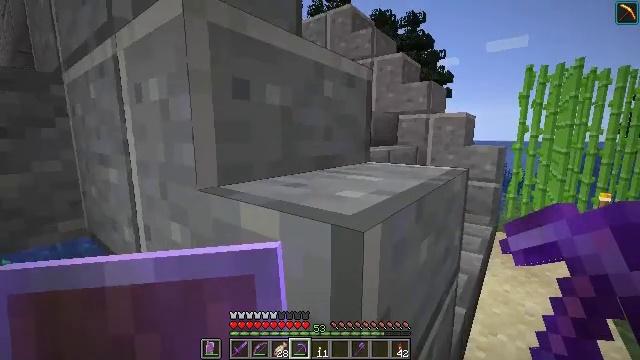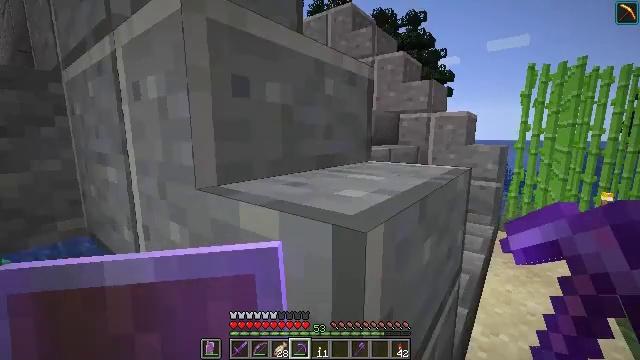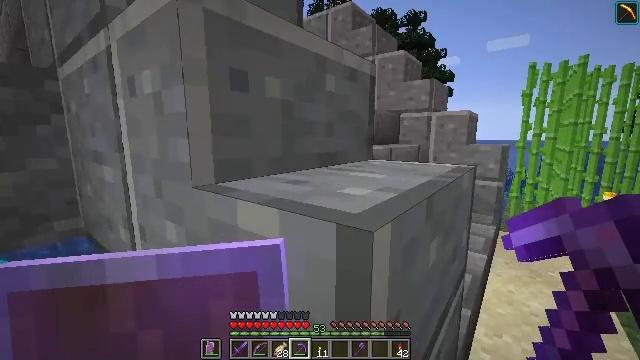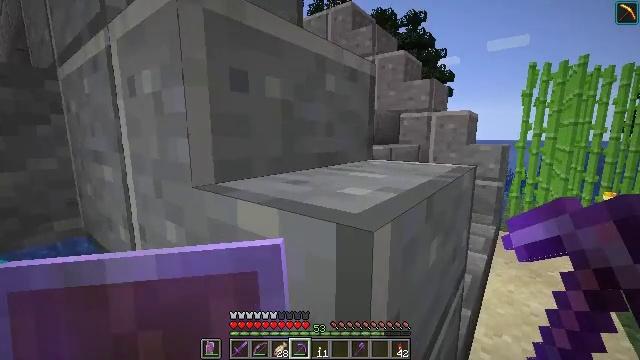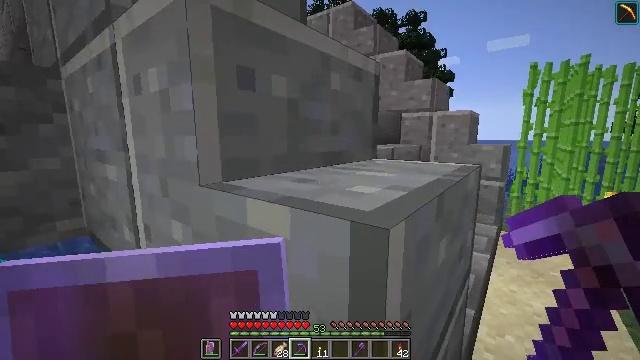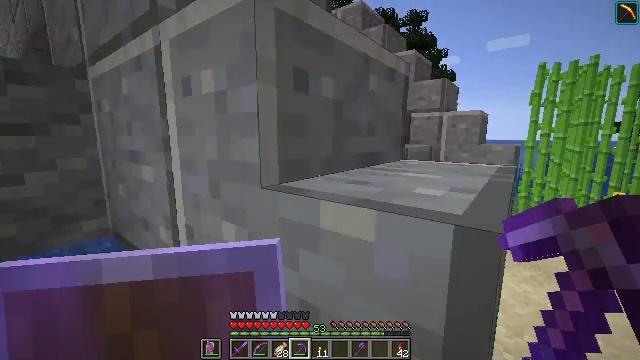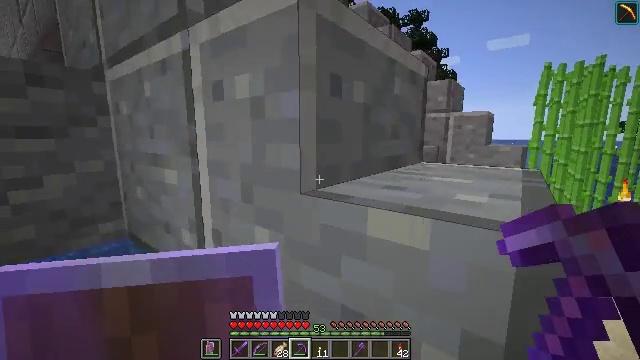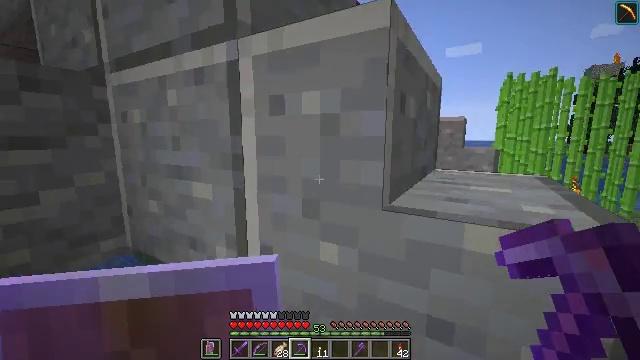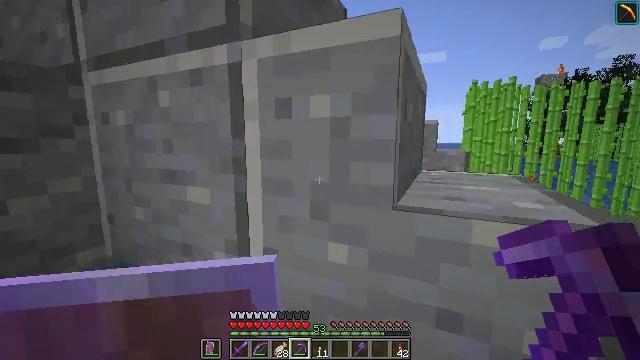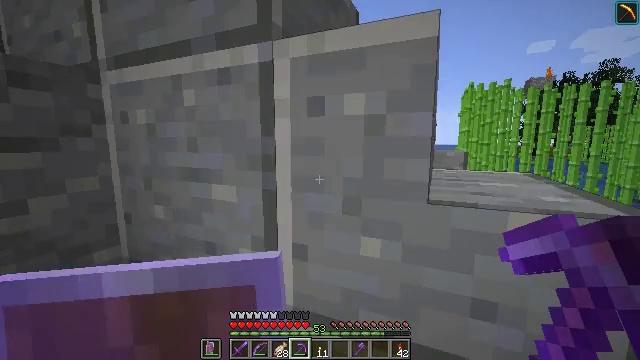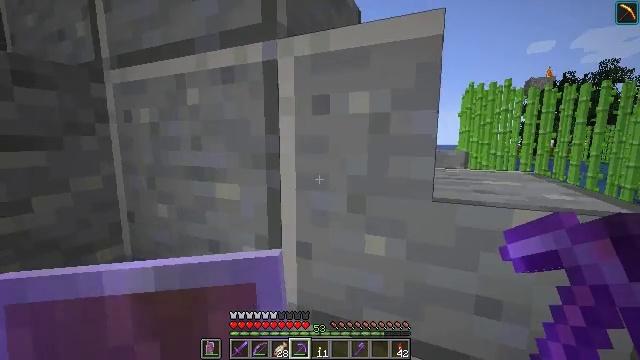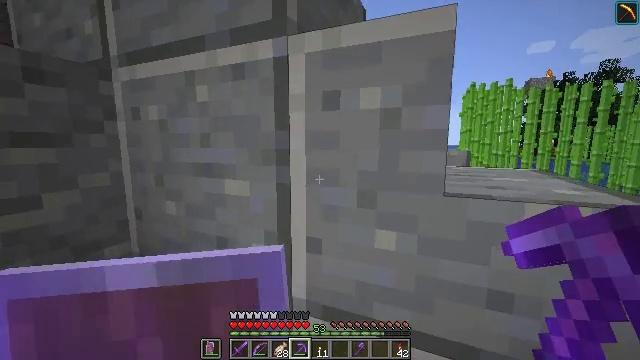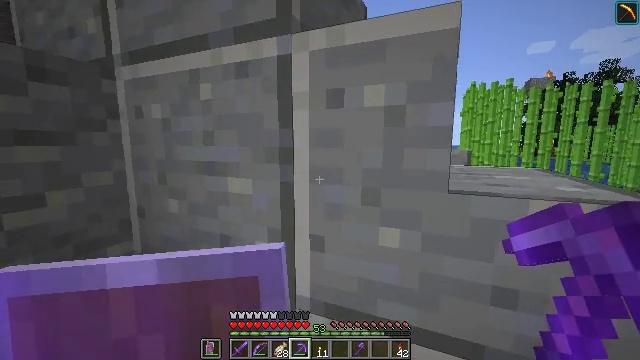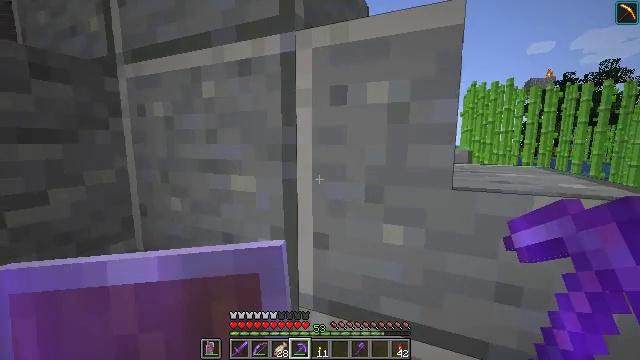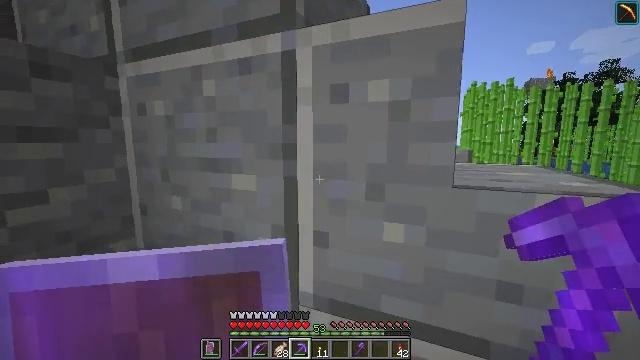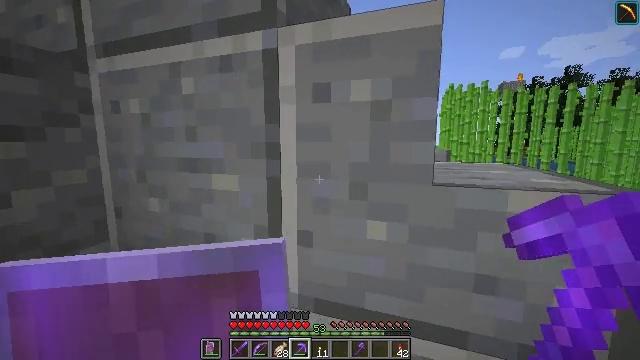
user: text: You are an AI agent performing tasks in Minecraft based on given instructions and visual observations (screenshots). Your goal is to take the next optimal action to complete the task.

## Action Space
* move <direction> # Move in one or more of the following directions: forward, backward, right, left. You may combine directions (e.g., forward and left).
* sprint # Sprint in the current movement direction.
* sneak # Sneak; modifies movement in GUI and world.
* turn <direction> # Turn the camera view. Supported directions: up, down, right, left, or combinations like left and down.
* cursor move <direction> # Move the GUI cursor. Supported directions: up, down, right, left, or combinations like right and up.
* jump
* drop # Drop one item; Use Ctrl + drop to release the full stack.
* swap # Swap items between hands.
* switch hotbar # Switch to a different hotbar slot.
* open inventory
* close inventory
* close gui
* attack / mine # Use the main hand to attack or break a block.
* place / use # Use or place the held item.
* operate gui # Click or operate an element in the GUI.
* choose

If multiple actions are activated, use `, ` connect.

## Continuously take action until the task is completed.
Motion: motion action
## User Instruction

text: Gather materials by mining polished andesite stairs.
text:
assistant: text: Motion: no_op
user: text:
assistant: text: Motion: no_op
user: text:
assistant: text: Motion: no_op
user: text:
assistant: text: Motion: move left
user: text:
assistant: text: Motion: move left
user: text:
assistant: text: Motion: move left
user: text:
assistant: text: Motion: move left, turn right
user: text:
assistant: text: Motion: turn right
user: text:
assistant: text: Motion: turn right
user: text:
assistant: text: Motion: no_op
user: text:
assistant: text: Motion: no_op
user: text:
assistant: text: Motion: no_op
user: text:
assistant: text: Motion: no_op
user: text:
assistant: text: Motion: no_op
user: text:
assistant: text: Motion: turn right
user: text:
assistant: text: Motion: turn right
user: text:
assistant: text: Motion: turn right
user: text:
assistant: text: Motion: turn right
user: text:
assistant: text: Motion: turn right
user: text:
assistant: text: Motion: attack / mine
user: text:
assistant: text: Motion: attack / mine
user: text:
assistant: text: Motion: attack / mine
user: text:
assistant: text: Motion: no_op
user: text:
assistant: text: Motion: no_op
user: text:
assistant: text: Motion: no_op